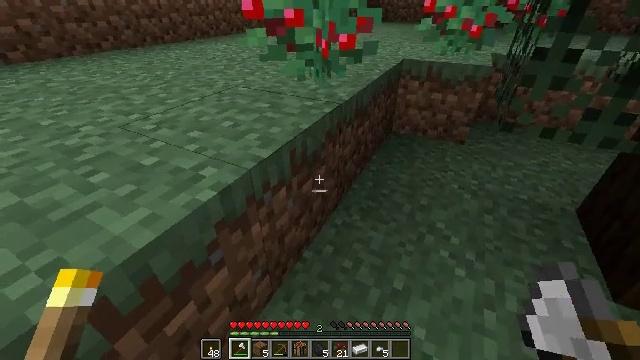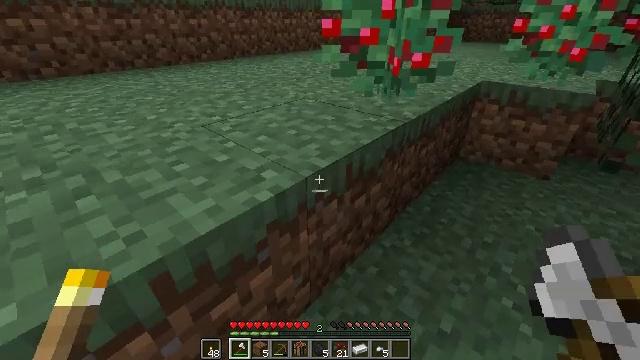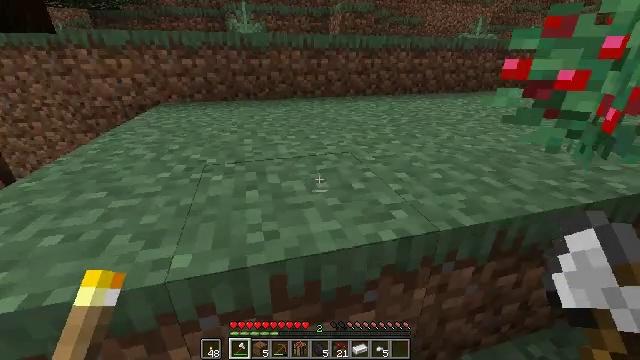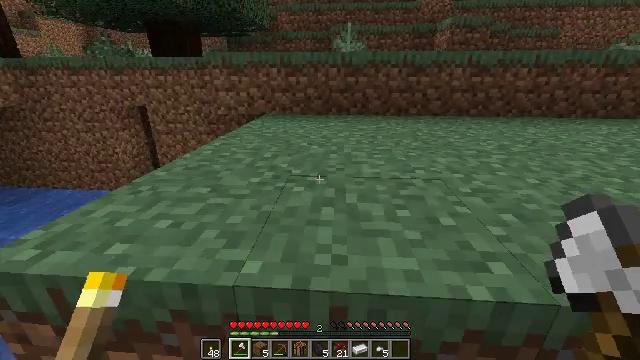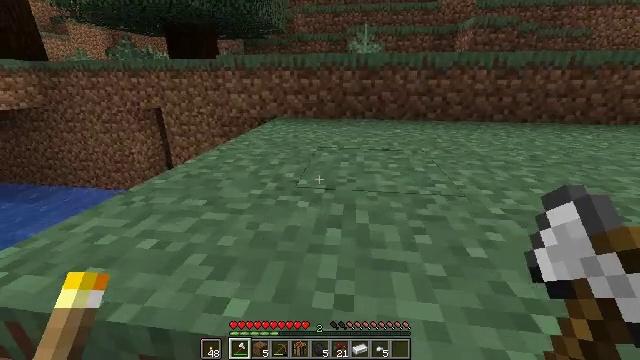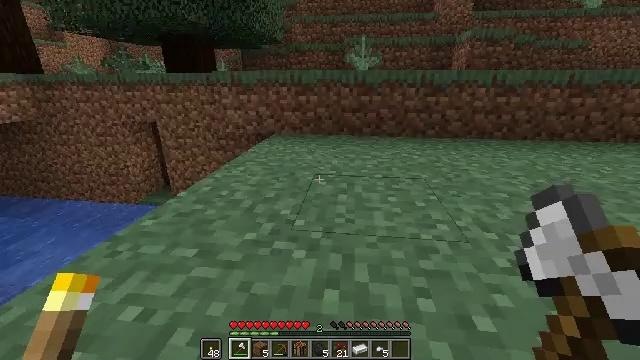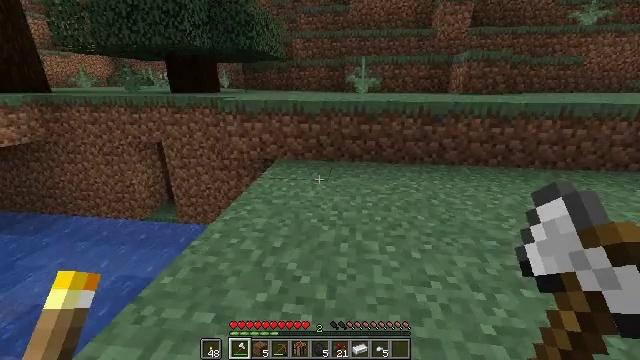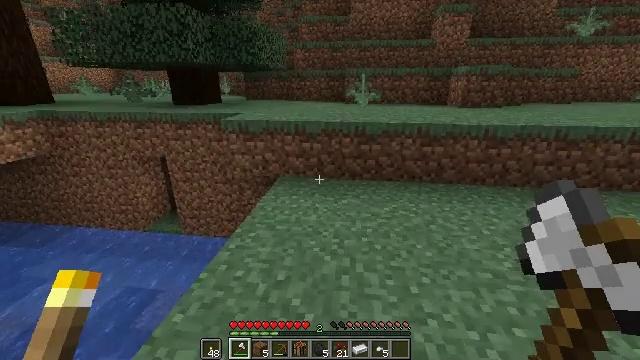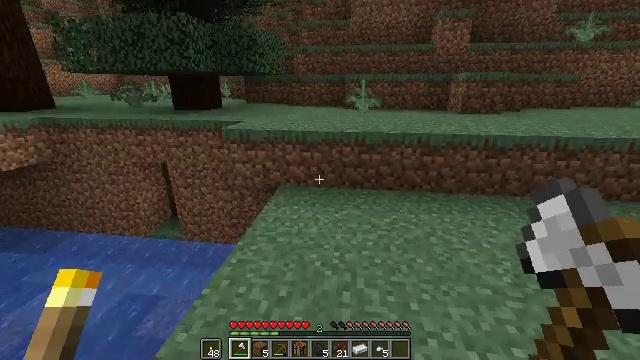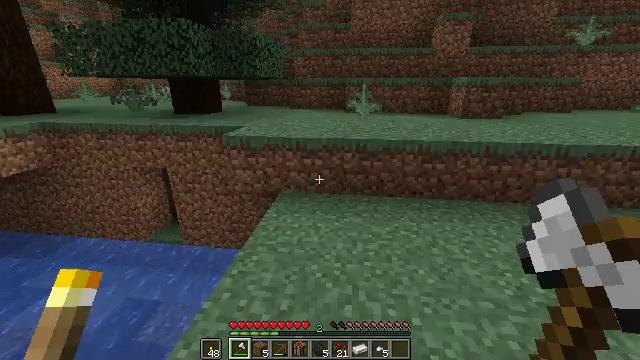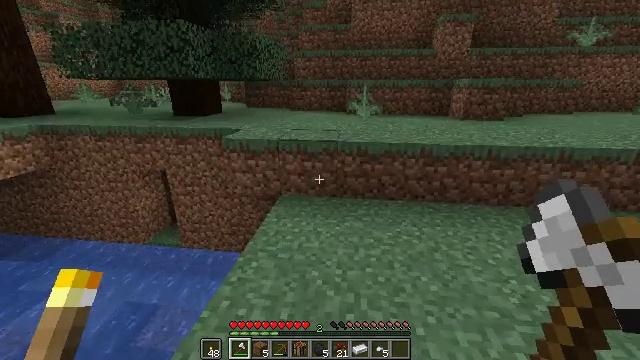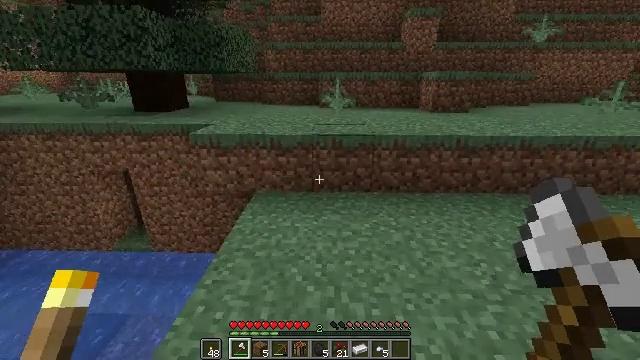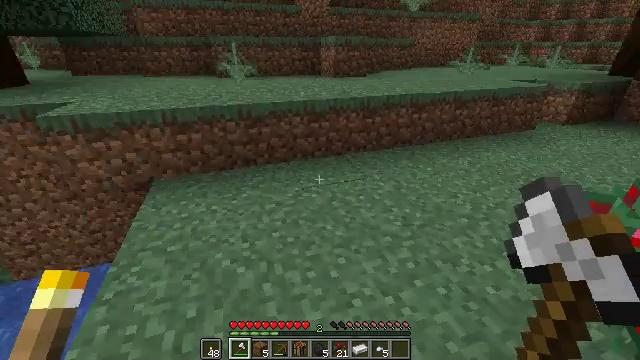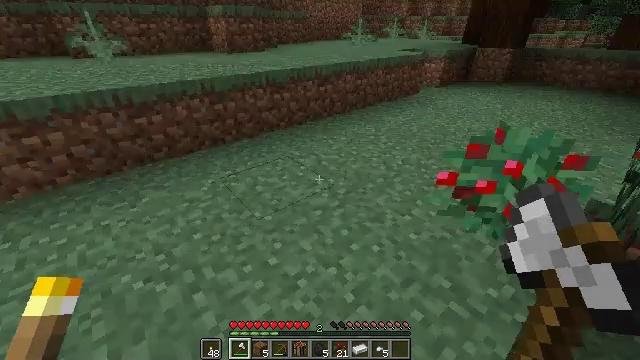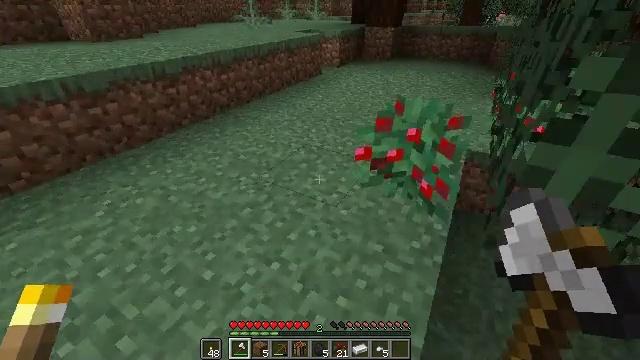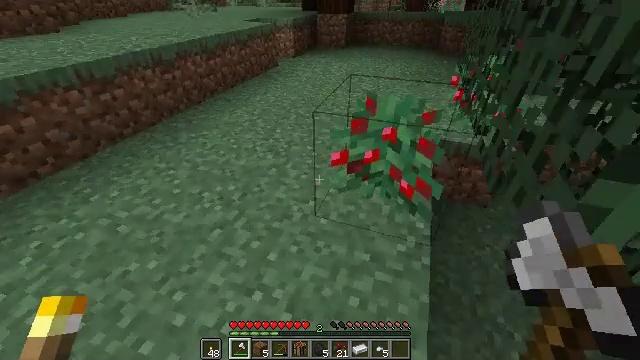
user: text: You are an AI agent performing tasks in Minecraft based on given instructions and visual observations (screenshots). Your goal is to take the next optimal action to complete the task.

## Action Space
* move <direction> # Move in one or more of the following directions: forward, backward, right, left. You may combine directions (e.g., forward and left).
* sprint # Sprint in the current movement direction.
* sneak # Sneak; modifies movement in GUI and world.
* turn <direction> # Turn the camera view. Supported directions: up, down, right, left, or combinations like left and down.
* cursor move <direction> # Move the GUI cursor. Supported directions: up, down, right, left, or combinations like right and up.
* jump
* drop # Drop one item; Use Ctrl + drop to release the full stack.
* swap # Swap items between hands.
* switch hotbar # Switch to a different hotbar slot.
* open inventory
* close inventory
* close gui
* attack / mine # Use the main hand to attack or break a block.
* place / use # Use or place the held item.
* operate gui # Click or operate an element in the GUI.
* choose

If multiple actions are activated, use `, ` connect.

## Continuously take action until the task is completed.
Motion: motion action
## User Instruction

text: Gather materials from the sweet berry bush.
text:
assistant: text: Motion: turn left and up
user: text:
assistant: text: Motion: move forward, turn left and up
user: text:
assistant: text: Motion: move forward, turn left and up
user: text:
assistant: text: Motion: move forward, turn left
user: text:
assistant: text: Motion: move forward, jump
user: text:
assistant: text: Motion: move forward, jump
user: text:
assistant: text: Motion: move forward, jump
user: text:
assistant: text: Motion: move forward, jump
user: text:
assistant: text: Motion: move forward
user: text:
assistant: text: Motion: move forward
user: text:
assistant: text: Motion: move forward, turn right and down
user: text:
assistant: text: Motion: move forward, turn right and down
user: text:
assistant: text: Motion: move forward, turn right and down
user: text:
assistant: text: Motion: move forward, turn right and down
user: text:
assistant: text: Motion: move forward, turn right and down
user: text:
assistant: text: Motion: move forward, turn right
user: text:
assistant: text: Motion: move forward, turn right
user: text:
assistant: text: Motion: turn right
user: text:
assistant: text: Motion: turn right
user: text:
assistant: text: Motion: turn right
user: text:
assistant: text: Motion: no_op
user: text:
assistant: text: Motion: attack / mine
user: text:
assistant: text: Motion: move forward and move left, attack / mine
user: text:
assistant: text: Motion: move forward and move left, attack / mine
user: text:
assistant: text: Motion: move forward and move left
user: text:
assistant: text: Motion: move forward and move left
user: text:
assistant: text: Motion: move forward and move left
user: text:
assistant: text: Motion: move forward, turn right
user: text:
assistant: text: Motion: move forward, turn right
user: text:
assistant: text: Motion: move forward, turn right